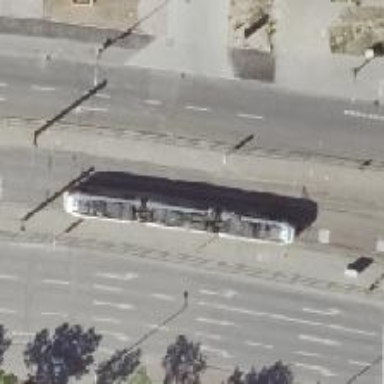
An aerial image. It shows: Tram stop position for public transport.